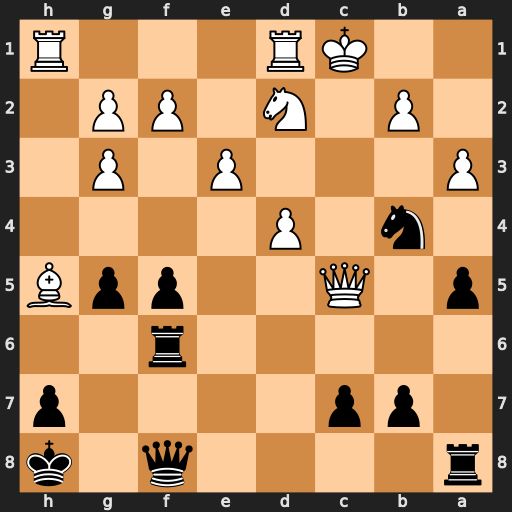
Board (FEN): r4q1k/1pp4p/5r2/p1Q2ppB/1n1P4/P3P1P1/1P1N1PP1/2KR3R
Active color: b
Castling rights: -
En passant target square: -
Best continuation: Nd3+ Kb1 Nxc5